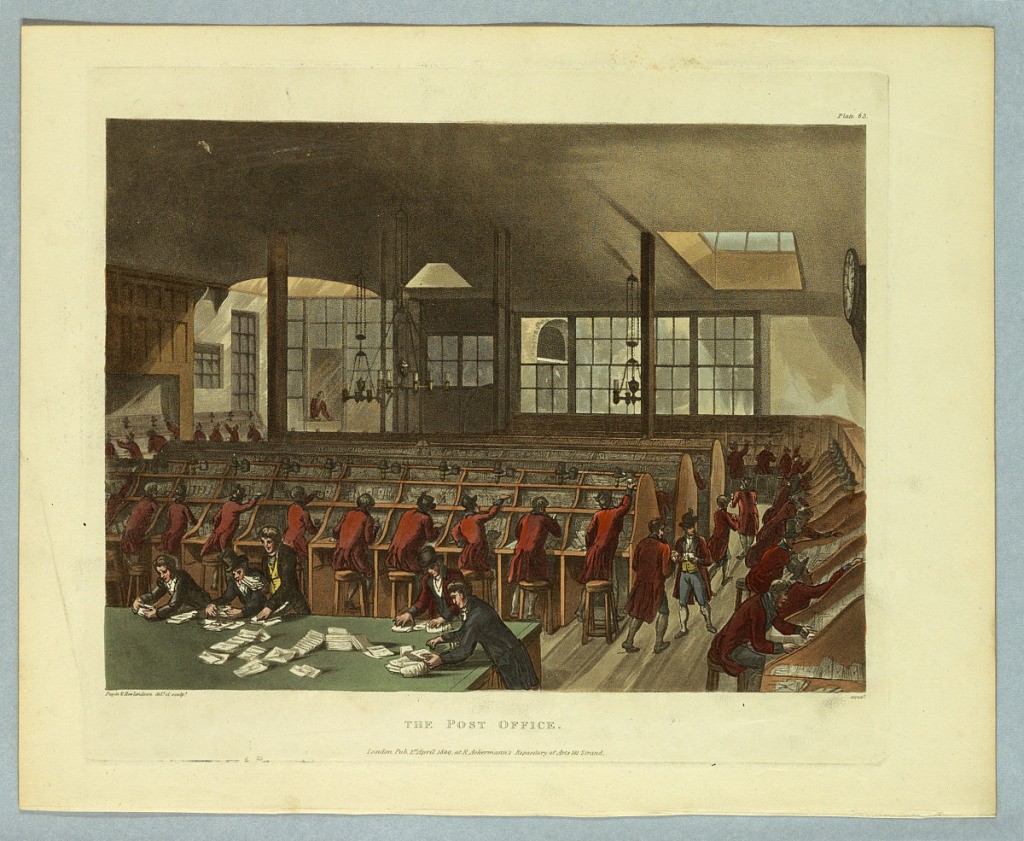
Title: The Post Office, from "Ackermann's Repository"
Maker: Thomas Rowlandson, British, 1756–1827
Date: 1809
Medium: Aquatint, brush and watercolor on paper
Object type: Print
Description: Men in red coats, on stools at rows of desks. Others at a large table, left foreground. Title, artists', and publisher's names below.